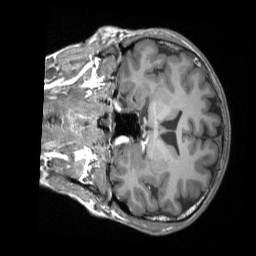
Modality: T1w
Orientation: coronal
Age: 19
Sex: male